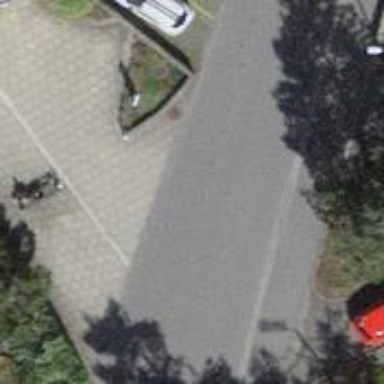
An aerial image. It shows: Residential road with opposite cycleway.